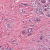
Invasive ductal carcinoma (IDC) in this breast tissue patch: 0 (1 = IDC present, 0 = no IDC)